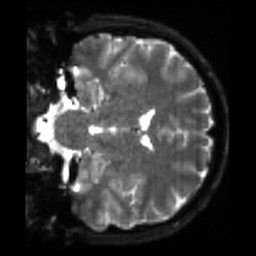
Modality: sbref
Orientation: coronal
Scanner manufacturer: siemens
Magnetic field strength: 3 T
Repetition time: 4 s
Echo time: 0.0594 s